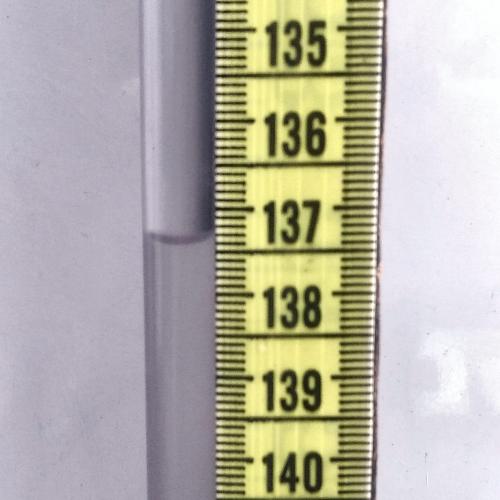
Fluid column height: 137.4 cm